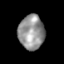
Tissue: skin
Cell type: Epithelial cells
Senescence score: 0.1423
Nuclear area (px): 871
Mean DAPI intensity: 147.922